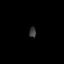
Tissue: skin
Cell type: Epithelial cells
Senescence score: 0.2605
Nuclear area (px): 70
Mean DAPI intensity: 57.843